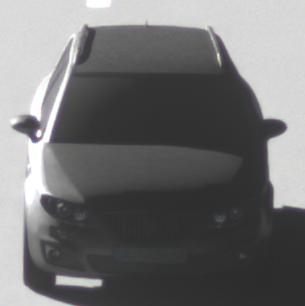
Make: SEAT
Model: Exeo ST 1.6
Detailed model: Exeo (3R) ST
Model produced from: 2010/05
Model produced until: 2010/08
Doors: 5
Color: gray
Road condition: dry road
Daytime: morning or afternoon
Contrast: high contrast